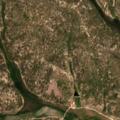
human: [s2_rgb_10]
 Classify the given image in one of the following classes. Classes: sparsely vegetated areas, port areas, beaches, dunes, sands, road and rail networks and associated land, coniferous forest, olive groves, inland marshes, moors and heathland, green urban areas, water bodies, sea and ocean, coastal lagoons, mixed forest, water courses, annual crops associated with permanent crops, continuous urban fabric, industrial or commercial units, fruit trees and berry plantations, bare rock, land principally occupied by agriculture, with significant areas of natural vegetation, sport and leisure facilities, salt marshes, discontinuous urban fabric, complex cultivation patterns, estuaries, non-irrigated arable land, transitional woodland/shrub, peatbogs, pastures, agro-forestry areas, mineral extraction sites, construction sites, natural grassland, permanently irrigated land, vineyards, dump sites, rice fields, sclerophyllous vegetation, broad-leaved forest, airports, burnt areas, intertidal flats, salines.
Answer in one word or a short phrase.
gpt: permanently irrigated land, broad-leaved forest